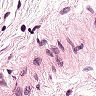
Metastatic tissue present: no